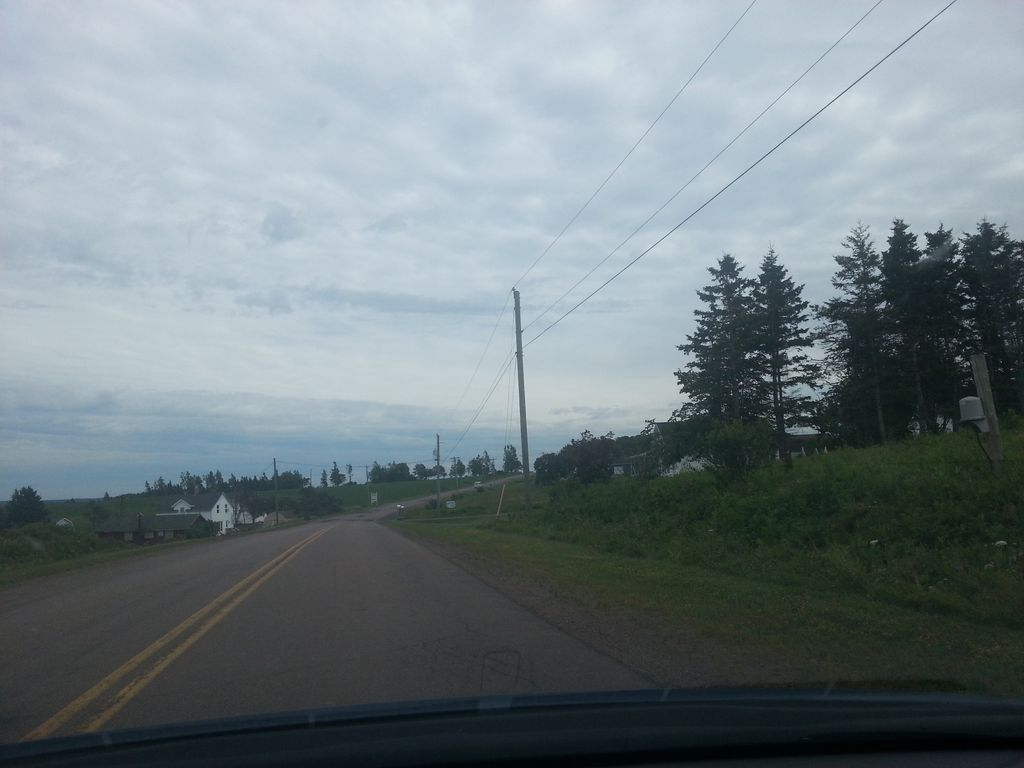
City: charlottetown